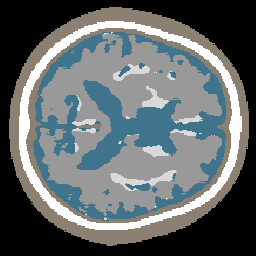
Label: no_lesion